Question: I am trying to get simulate the online github search using selenium web scraping. I am not able to get the program search in the Code part. Instead it tries to search in the repositories.
Below is the code.
'''
FirefoxProfile p = new FirefoxProfile();
p.setPreference("javascript.enabled", false);
org.openqa.selenium.WebDriver driver = new FirefoxDriver();
driver.get("https://github.com");
WebElement element;
element = driver.findElement(By.name("q"));
element.sendKeys("hasRole()");
element.submit();
wait(driver);
element = driver.findElement(By.name("Code")); //prev working line
element.click();
wait(driver);
'''

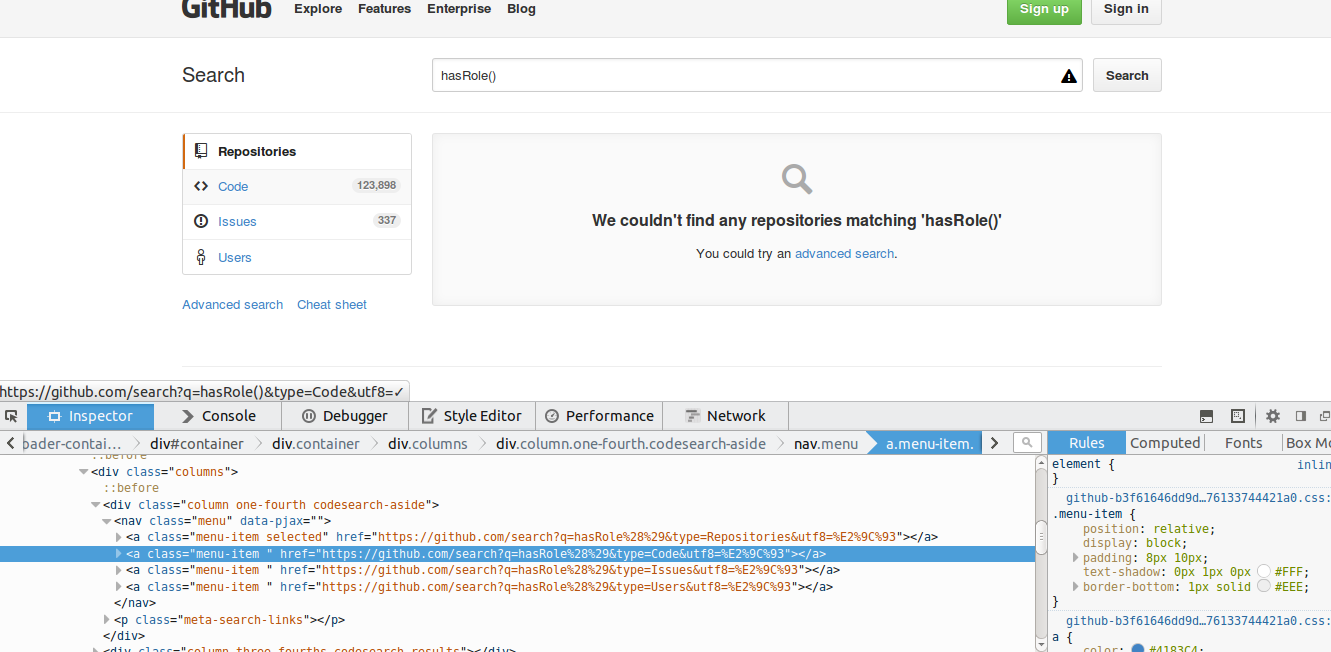
Answer: You can find the link by :
'''
element = driver.findElement(By.partialLinkText("Code"));
'''
Or, , checking the 'type=Code' part in the url:
'''
element = driver.findElement(By.xpath("//a[contains(@href, 'type=Code')]"));
'''
---
Also, you would probably need to :
'''
WebDriverWait wait = new WebDriverWait(webDriver, timeoutInSeconds);
element = wait.until(ExpectedConditions.visibilityOfElementLocated(By.xpath("//a[contains(@href, 'type=Code')]")));
'''